Question:
Inside this picture it explains it a little better, but basically In the html column, I need to have the players Avatar from an External URL Placed next to the users name. But I cant seem to get it to work I figured I would ask here because this community is rather helpful Here's the code:
'''
<?php
$connection = mysql_connect('REMOVED', 'REMOVED', 'REMOVED');
mysql_select_db('stats');
$query = "SELECT * FROM stats";
$result = mysql_query($query);
while($row = mysql_fetch_array($result)){
echo "<tr><td><img src="'. "https://crafatar.com/avatars/" . $row['uuid'] .
'">" . $row['name'] . "</td>";
echo "<td>" . $row['PLAYER_KILLS'] . "</td>";
echo "<td>" . $row['MOB_KILLS'] . "</td>";
echo "<td>" . $row['DEATHS'] . "</td>";
echo "<td>" . $row['DAMAGE_DEALT'] . "</td>";
echo "<td>" . $row['DAMAGE_TAKEN'] . "</td>";
}
mysql_close();
?>
'''
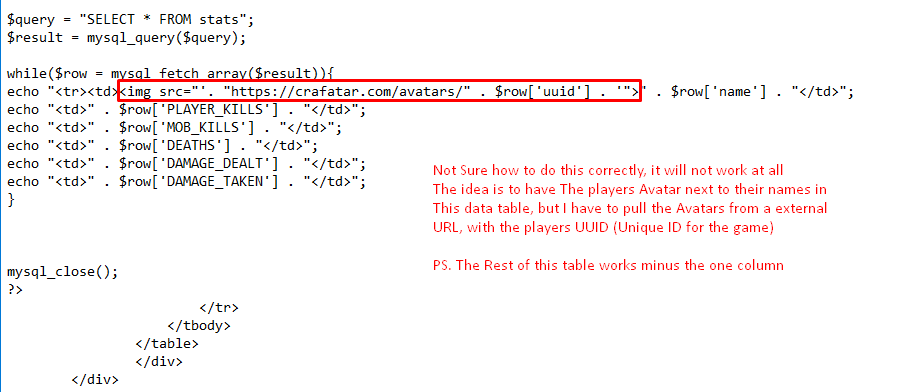
Answer: PHP will interpolate variables in brackets, so you can escape the quotes in the 'src' tag and then enclose your variables in '{}':
'''
echo "<tr><td><img src="https://crafatar.com/avatars/{$row['uuid']}">{$row['name']}</td>";
'''
No concatenation required, the code is much cleaner. Here is an <URL>.
The result is:
'''
<tr><td><img src="https://crafatar.com/avatars/42">foo</td>
'''
<URL>.